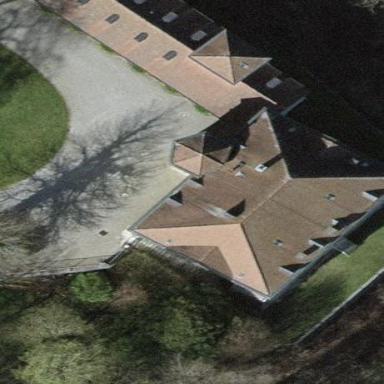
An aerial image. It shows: Historic castle building.